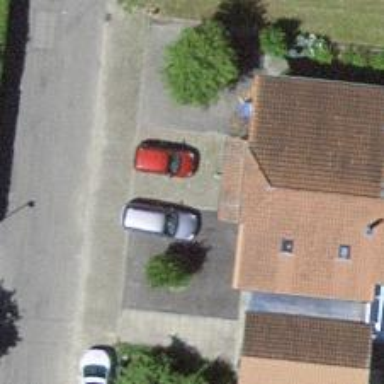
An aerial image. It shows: Post box is visible.